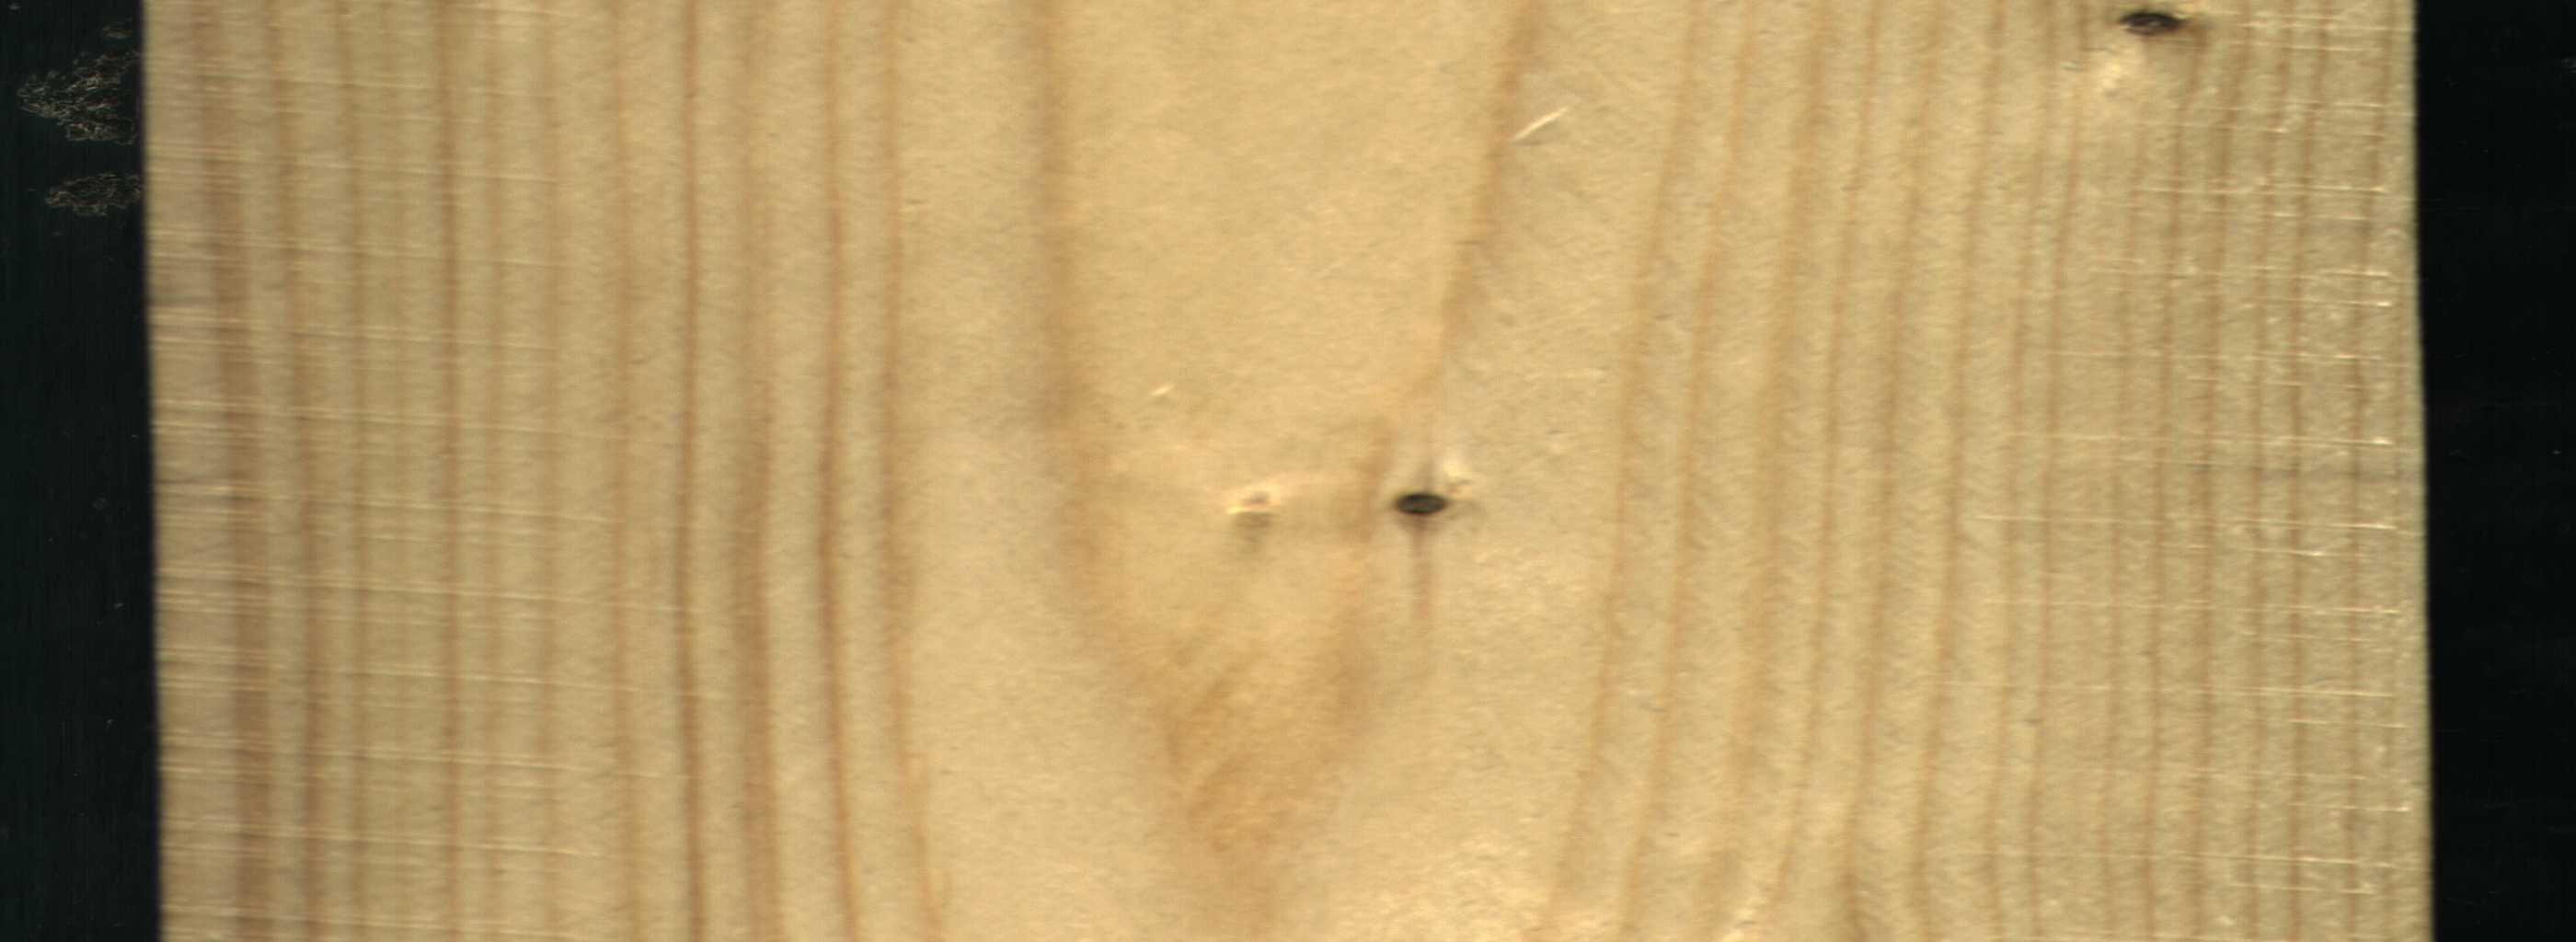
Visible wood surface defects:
Dead_Knot
Dead_Knot